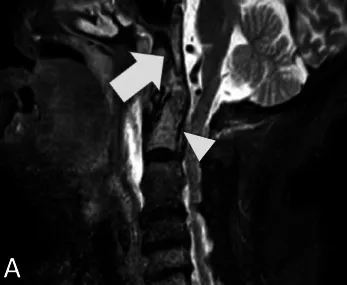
(A) Cervical spine MRI (STIR) with high signal intensity in the odontoid process (arrowhead) and the clivus (arrow).
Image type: radiology (mri)